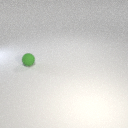
small green rubber sphere